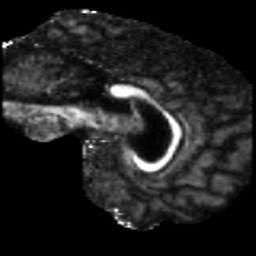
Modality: FA
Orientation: sagittal
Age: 41
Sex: male
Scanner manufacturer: siemens
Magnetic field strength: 3 T
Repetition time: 5.47 s
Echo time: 0.0854 s